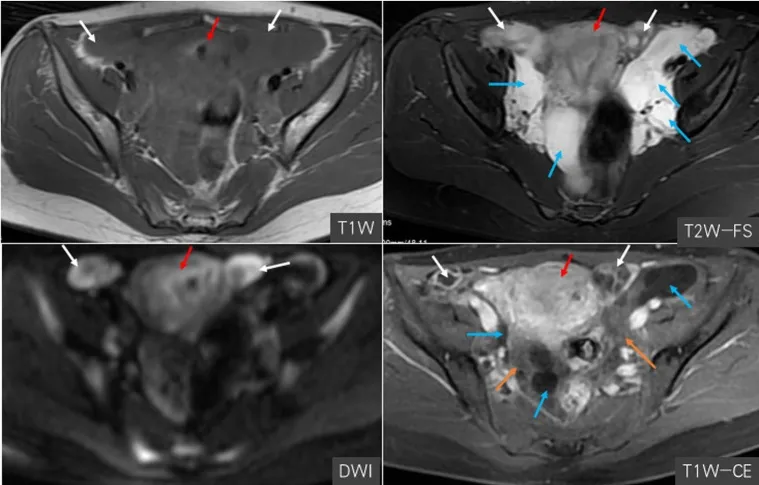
Magnetic resonance imaging in a pregnant woman seen at Shanghai First Maternity and Infant Hospital Affiliated with Tongji University. The white arrow points to bilateral ovaries, the blue arrow points to the cystic-solid mass, the red arrow points to the uterus, and the yellow arrow points to the vessels.
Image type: radiology (mri)